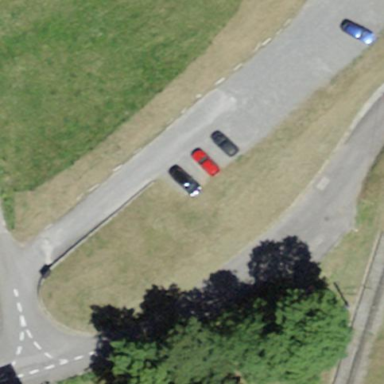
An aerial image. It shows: Parking area.